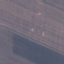
Label: AnnualCrop